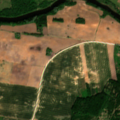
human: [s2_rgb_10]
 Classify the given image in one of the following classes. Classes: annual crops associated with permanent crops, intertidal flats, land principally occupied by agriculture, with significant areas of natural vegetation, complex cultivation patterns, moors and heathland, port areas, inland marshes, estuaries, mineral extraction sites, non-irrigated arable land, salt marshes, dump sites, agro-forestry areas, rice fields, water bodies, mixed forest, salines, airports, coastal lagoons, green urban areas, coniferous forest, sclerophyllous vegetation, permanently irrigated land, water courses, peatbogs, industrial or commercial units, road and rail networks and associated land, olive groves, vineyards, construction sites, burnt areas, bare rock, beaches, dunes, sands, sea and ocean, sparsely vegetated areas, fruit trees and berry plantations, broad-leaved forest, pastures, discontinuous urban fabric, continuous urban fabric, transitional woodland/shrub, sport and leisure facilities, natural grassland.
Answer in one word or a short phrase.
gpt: non-irrigated arable land, pastures, complex cultivation patterns, land principally occupied by agriculture, with significant areas of natural vegetation, transitional woodland/shrub, water courses